Interaction volume radius: 10 \u00c5
Interaction volume height: 10 \u00c5
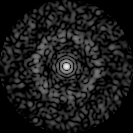
Disorder parameter: 0.8692